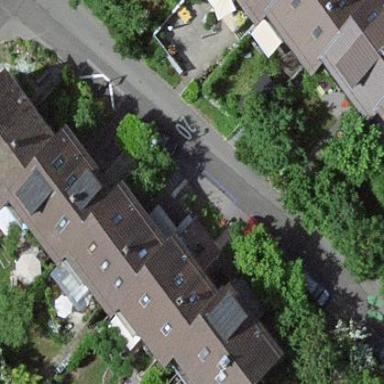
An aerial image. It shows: Terrace building.